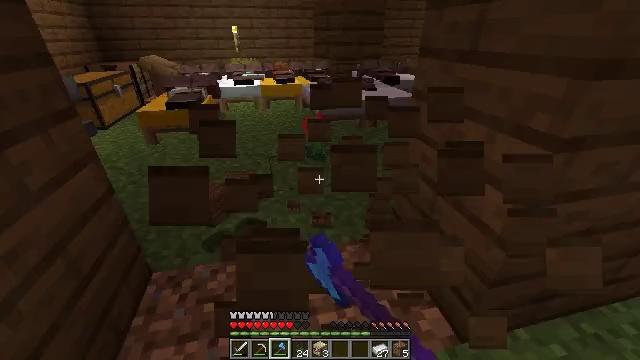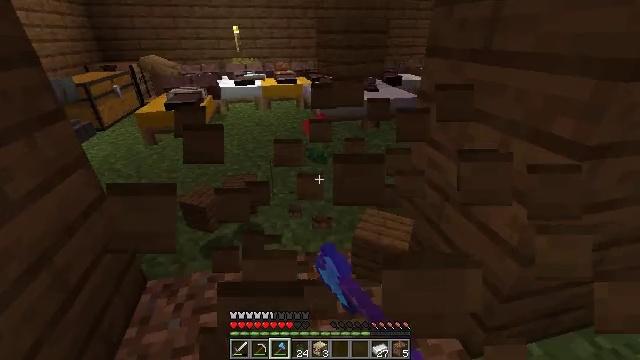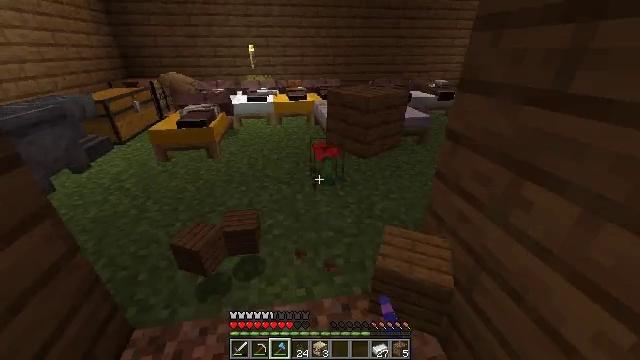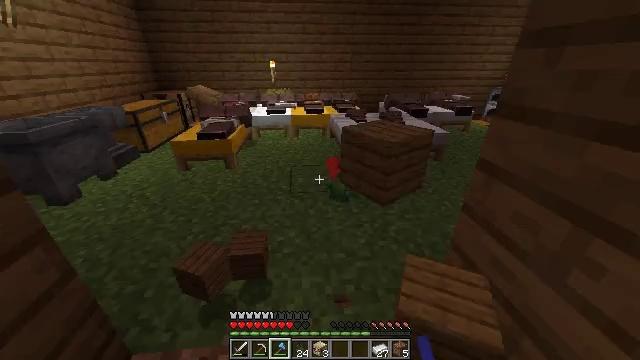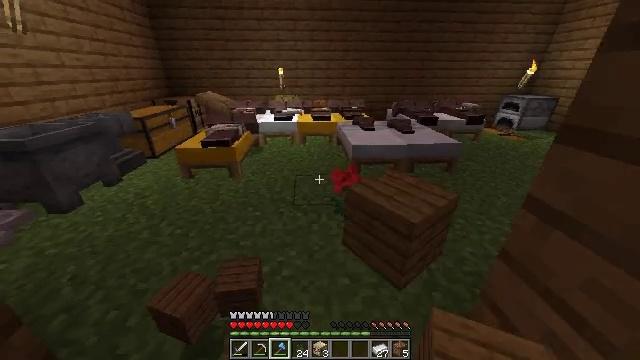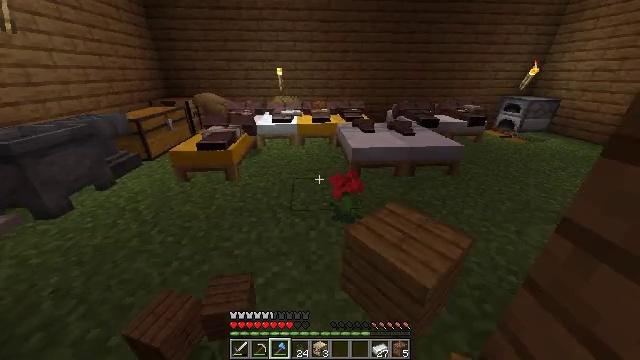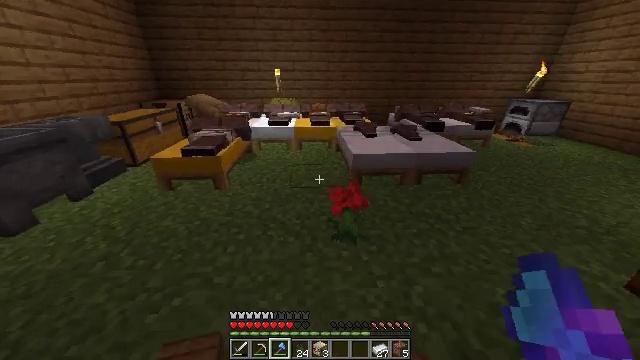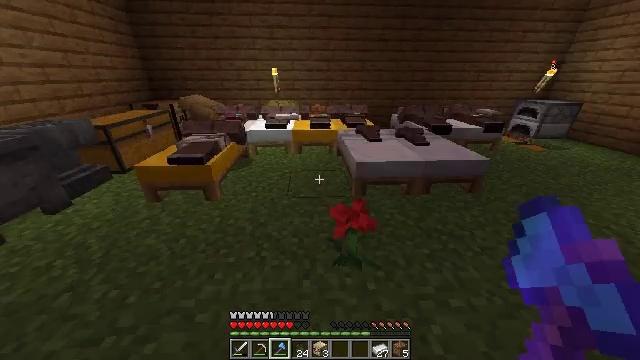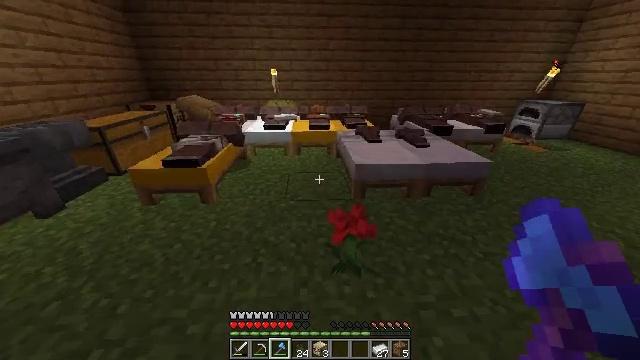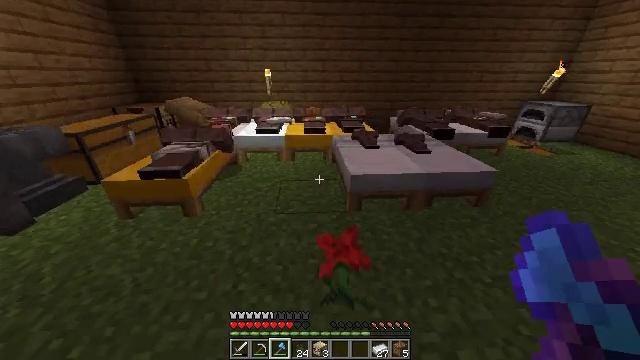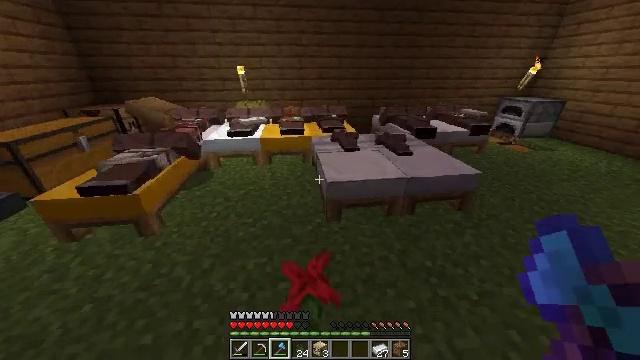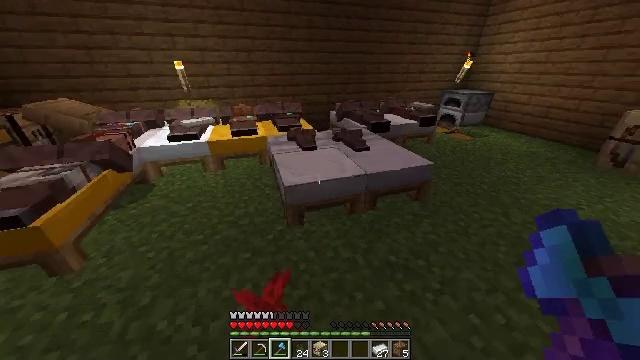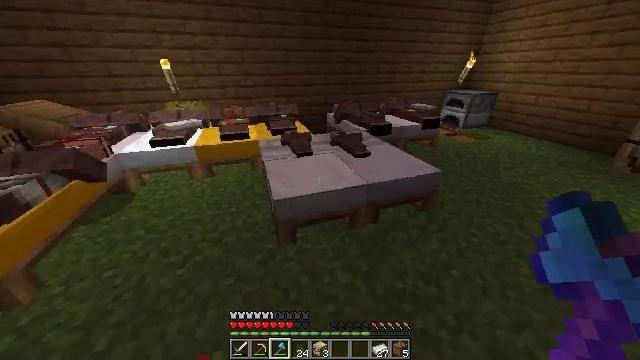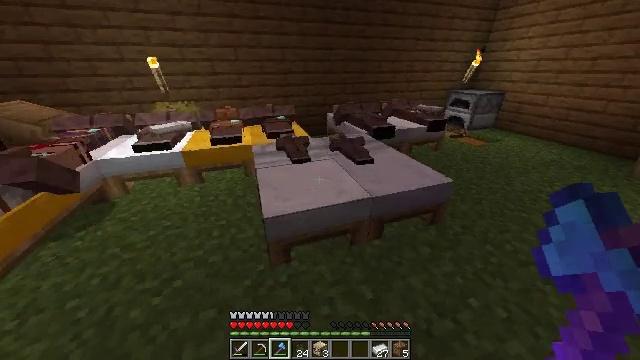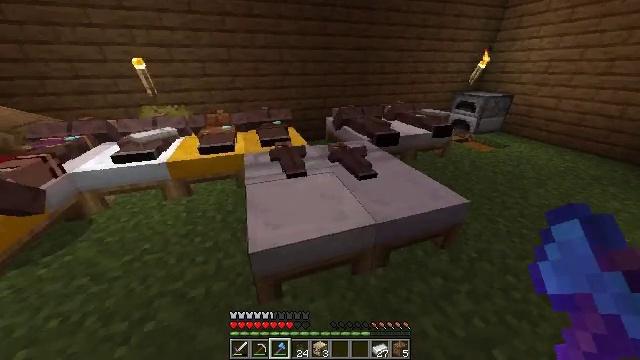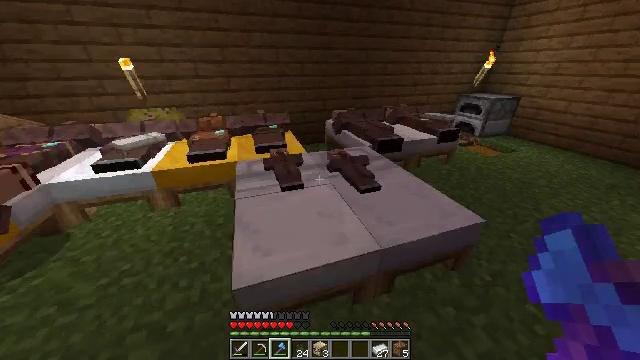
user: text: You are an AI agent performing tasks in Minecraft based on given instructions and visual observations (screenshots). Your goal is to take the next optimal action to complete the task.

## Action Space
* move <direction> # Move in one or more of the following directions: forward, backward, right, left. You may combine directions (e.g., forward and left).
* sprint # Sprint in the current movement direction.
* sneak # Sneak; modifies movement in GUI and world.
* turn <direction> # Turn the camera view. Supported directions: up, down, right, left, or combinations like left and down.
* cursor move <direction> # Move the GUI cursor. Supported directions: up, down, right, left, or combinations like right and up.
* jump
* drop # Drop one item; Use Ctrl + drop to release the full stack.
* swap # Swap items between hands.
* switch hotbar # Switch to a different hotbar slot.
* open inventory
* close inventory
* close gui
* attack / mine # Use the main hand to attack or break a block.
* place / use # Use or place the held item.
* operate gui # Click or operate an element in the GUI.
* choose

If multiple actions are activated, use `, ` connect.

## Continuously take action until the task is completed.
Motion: motion action
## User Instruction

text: Break the white bed to relocate it.
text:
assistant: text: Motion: move forward, sprint
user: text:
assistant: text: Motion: move forward, sprint, turn left and up
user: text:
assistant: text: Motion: move forward, sprint, turn left and up
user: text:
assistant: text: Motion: move forward, sprint, turn left
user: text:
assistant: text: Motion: move forward, sprint
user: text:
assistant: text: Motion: move forward, sprint
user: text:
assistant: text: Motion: move forward, sprint
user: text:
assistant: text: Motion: move forward and move right, sprint
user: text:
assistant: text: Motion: move forward and move right, sprint
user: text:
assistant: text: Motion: move forward and move right, sprint, turn right
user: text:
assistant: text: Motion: move forward, sprint, turn right and down
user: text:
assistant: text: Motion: move forward, sprint
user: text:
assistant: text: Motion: move forward, sprint
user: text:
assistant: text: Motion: move forward, sprint
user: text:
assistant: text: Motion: move forward, sprint
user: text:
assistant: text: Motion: move forward, sprint
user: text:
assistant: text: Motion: move forward, sprint
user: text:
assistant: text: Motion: move forward, sprint, turn right and down
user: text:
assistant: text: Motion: move forward, sprint
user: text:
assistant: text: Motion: move forward
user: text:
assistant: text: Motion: move forward
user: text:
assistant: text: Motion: move forward
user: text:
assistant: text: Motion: move forward, turn right and down
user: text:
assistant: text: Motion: turn right and down
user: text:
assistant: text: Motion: turn right
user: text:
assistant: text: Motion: turn right and down
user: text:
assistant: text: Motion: move forward, turn right and down
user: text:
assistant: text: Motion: move forward
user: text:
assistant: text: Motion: no_op
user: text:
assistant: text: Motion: no_op